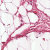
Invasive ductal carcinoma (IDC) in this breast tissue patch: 0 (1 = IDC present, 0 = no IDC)